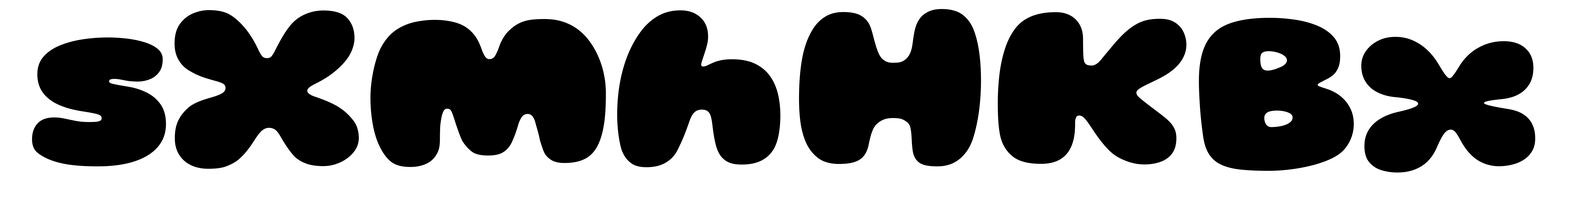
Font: Gluten_Black